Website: crate-barrel
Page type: customer-info-address
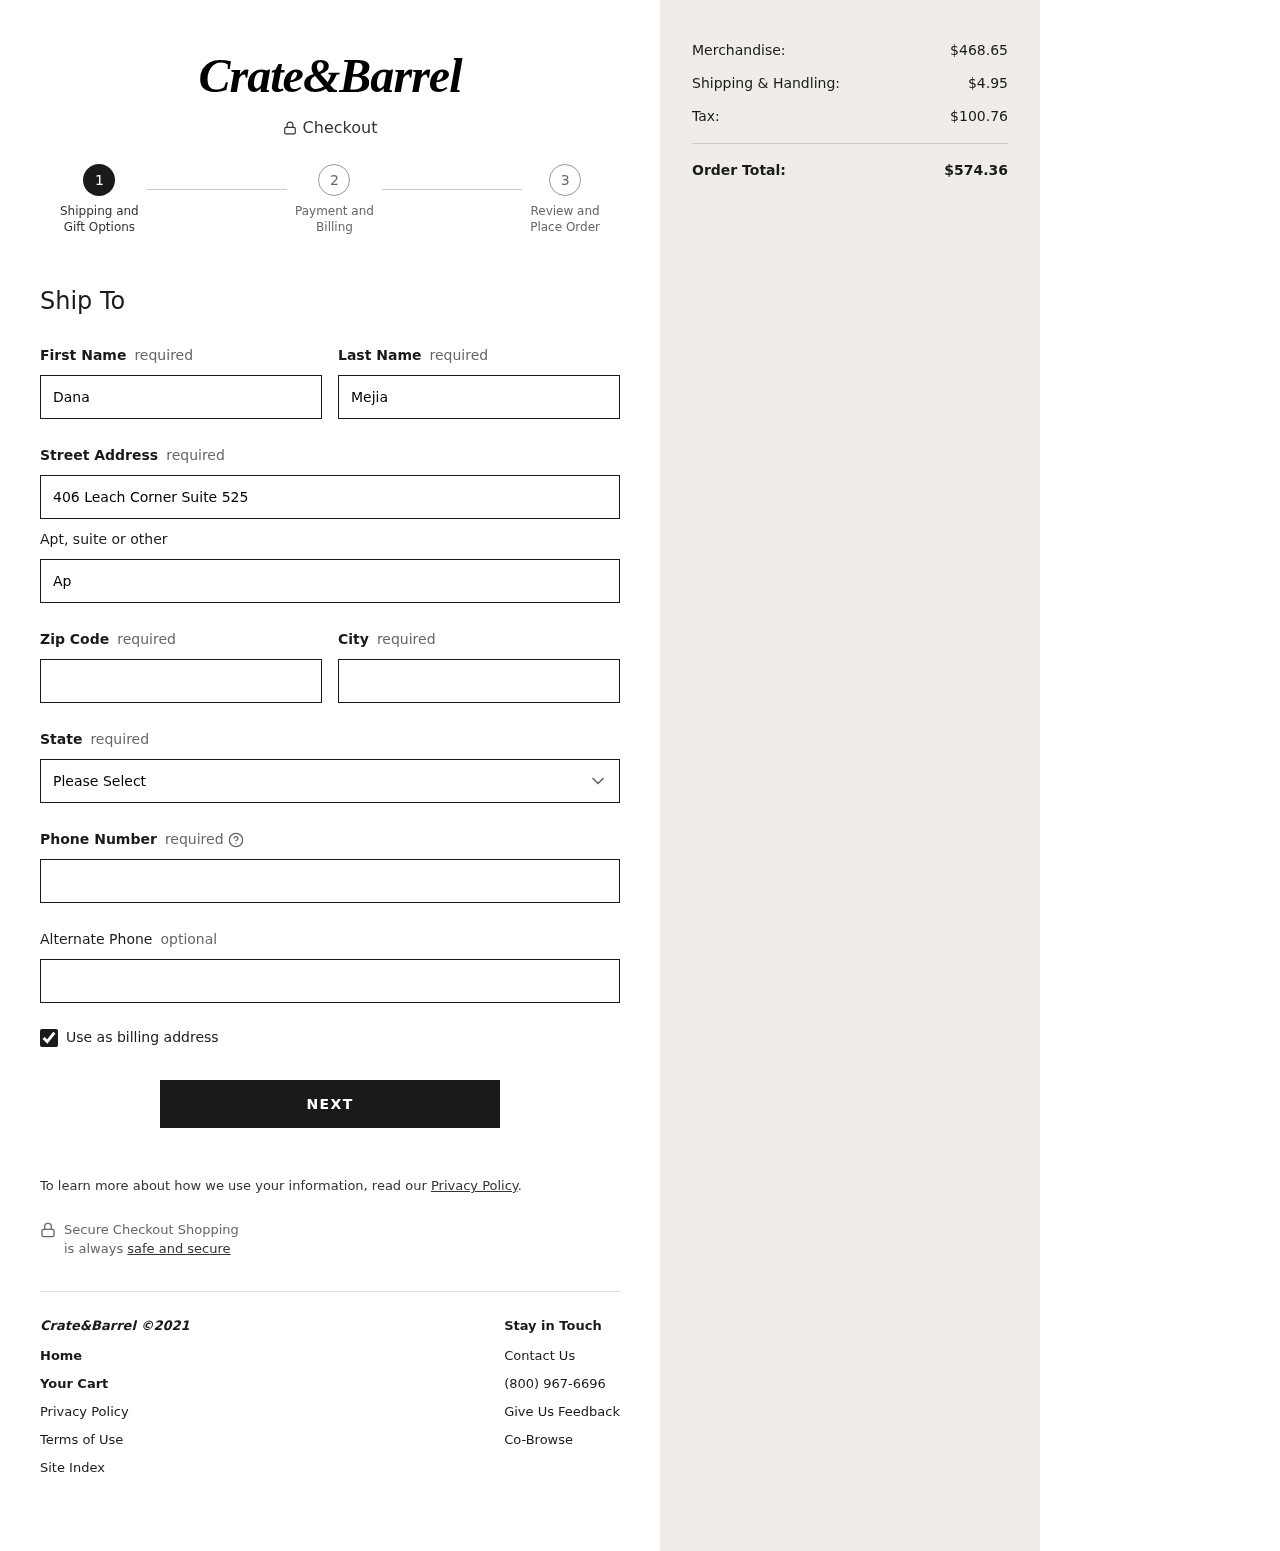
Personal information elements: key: PII_STATE
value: South Carolina
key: PII_FIRSTNAME
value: Dana
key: PII_LASTNAME
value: Mejia
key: PII_STREET
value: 406 Leach Corner Suite 525
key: PII_STREET2
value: Apt. 254
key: PII_POSTCODE
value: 52131
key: PII_CITY
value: Ballstad
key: PII_PHONE
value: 6226882129
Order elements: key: ORDER_SUBTOTAL
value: $468.65
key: ORDER_SHIPPING_COST
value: $4.95
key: ORDER_TAX
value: $100.76
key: ORDER_TOTAL
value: $574.36